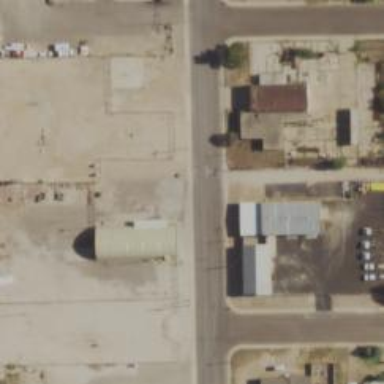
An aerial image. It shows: Alley classified as service road.